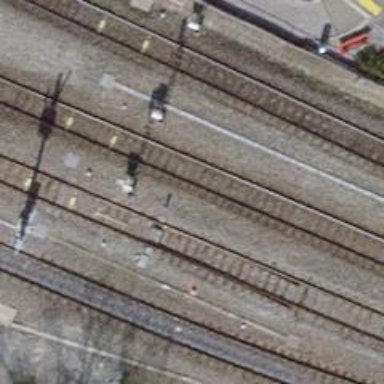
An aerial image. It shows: Railway switch.